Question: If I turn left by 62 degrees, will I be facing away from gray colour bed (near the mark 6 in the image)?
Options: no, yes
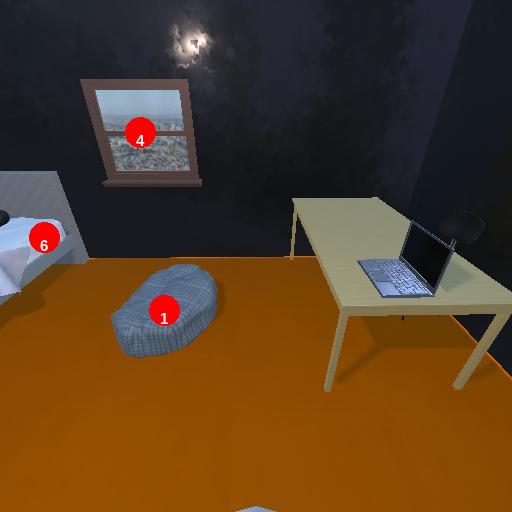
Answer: no